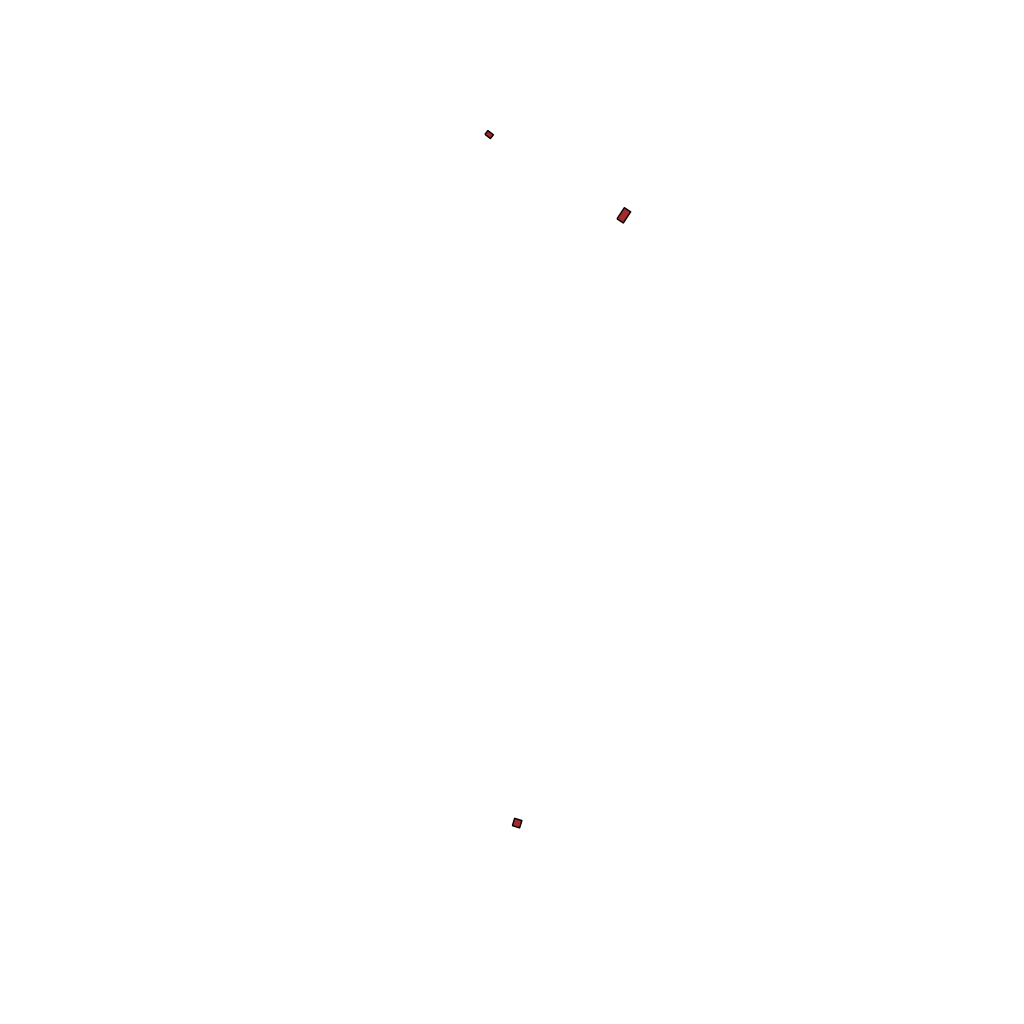
Tags: overhead vector_map, agriculture, recreation, special, density_5, Facility, 1.0 km²